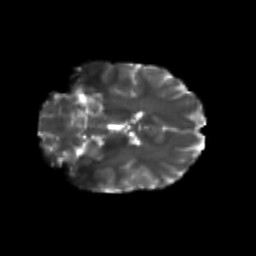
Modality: T2w
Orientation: coronal
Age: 21
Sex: male
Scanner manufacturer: siemens
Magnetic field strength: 3 T
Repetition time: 3.5 s
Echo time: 0.104 s